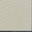
Piece: xx